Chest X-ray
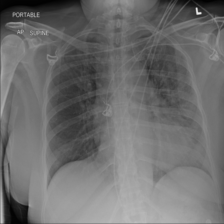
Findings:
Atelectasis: negative
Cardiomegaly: negative
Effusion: negative
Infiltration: negative
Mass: negative
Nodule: negative
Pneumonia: negative
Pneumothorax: negative
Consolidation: negative
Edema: negative
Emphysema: negative
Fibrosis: negative
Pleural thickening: negative
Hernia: negative